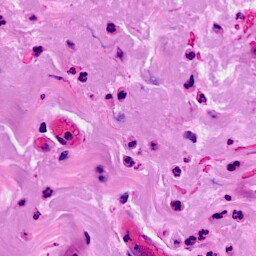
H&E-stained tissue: Breast